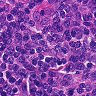
Metastatic tissue present: no